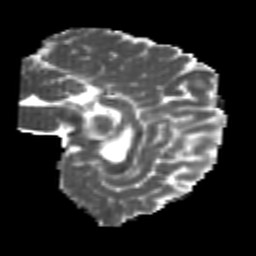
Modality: MD
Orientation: sagittal
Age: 20
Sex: male
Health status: healthy
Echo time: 0.074 s